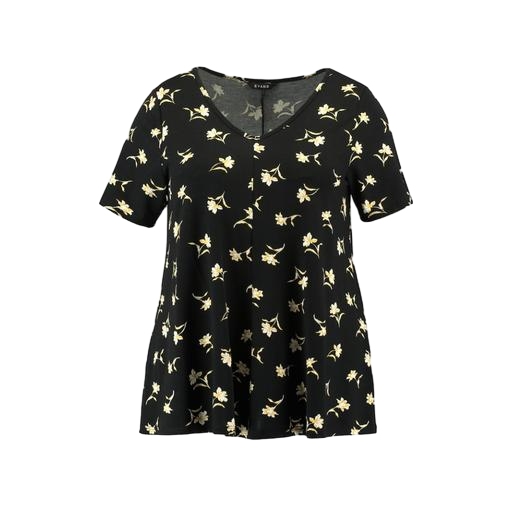
black plus size printed t-shirt only macy, multicolor floral-print t-shirt only macy, black printed short-sleeve top only macy, white background